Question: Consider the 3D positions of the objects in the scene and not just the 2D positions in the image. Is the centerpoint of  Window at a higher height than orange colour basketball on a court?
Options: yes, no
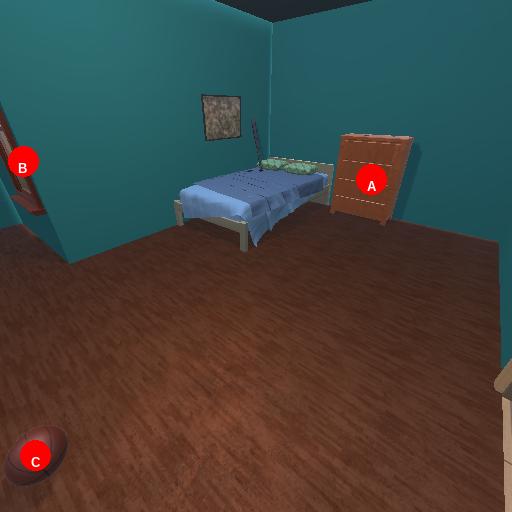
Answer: yes